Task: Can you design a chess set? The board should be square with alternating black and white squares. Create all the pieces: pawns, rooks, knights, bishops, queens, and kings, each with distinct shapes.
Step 3387:
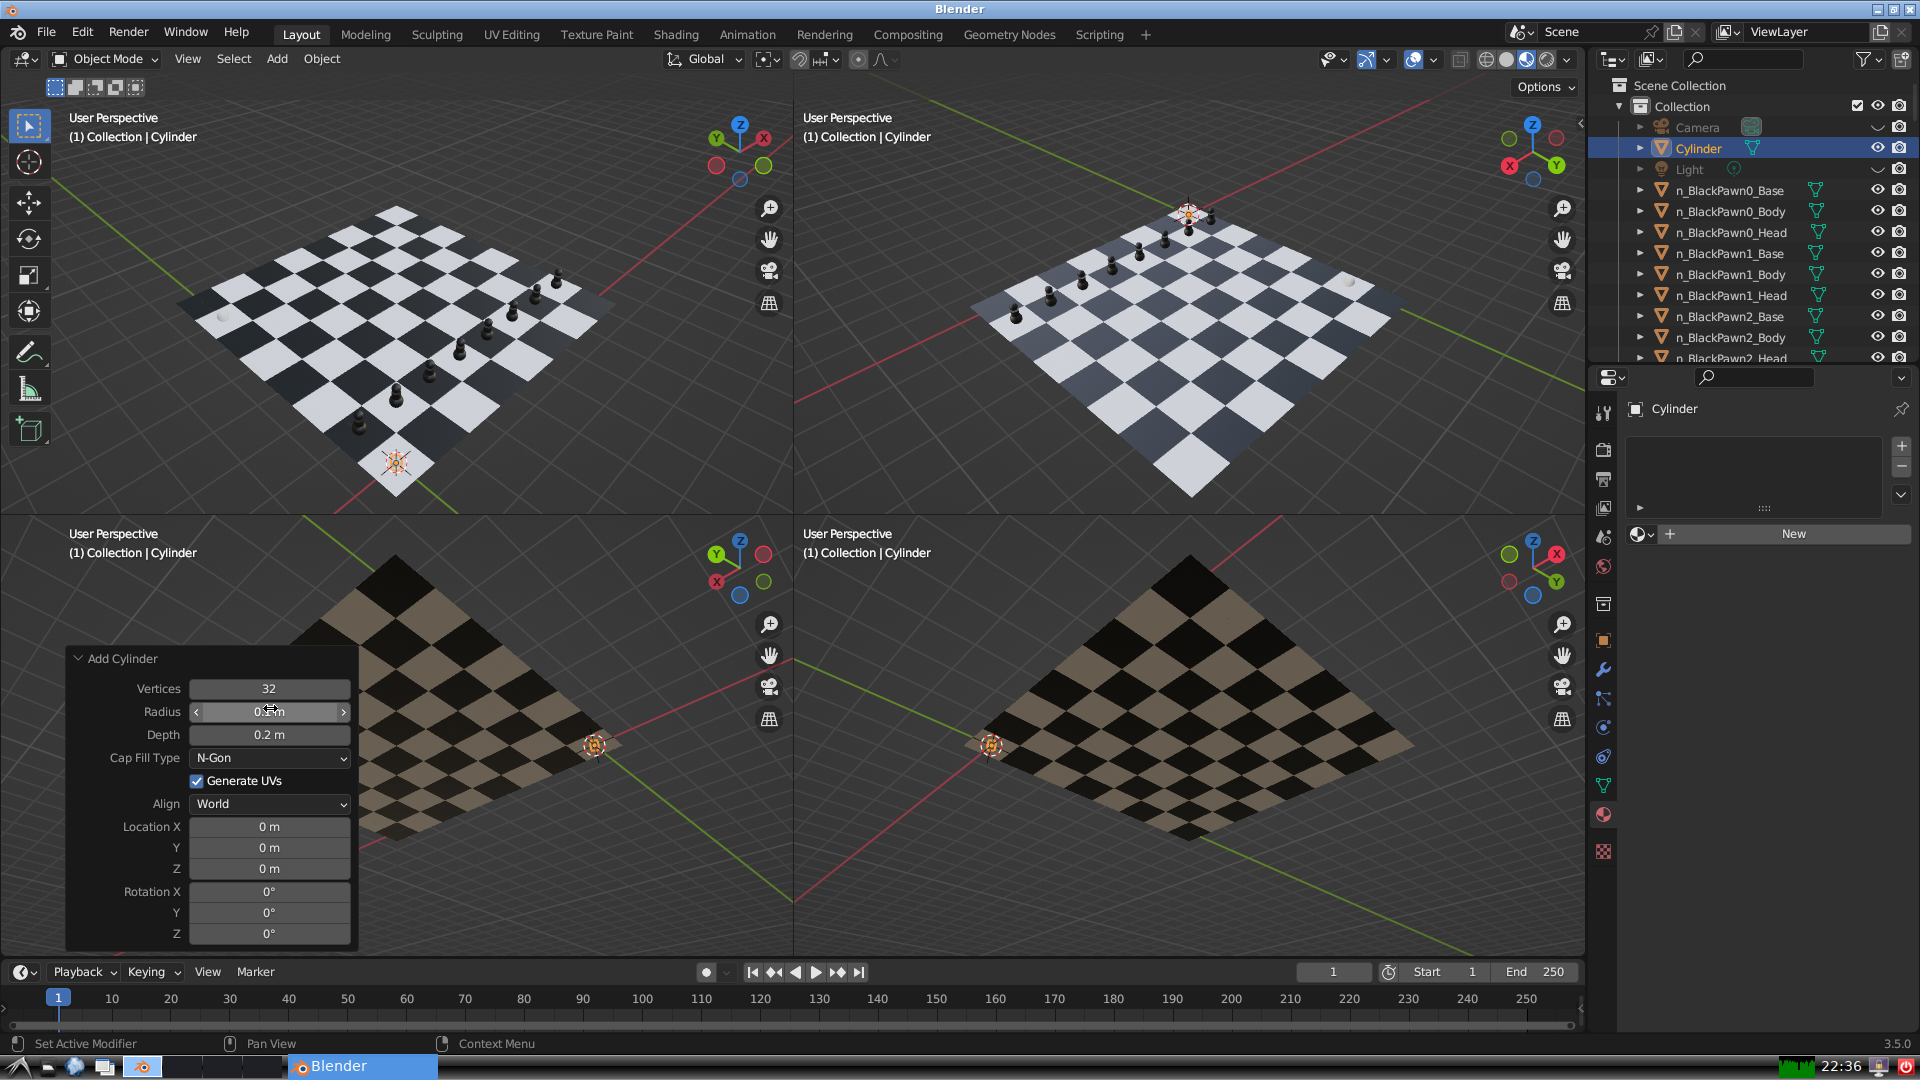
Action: {"mouse_move": [960, 540]}